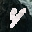
Label: 4